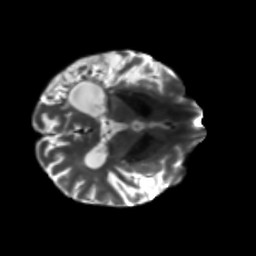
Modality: T2w
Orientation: axial
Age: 64
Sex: male
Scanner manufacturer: siemens
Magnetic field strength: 3 T
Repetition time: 5.25 s
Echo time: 0.08 s